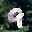
Label: 9